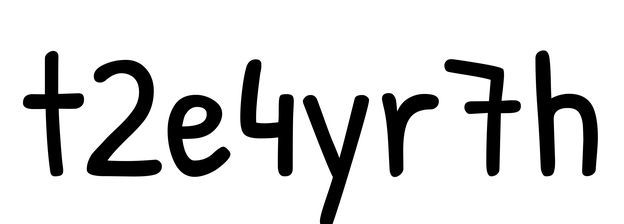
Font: PatrickHand-Regular